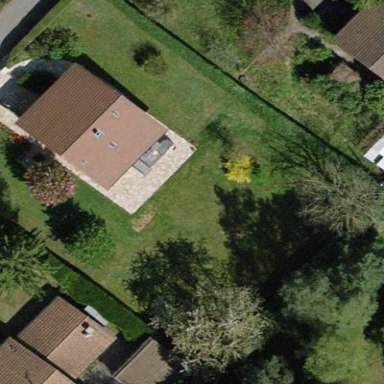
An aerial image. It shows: Garden surrounded by fence.